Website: crate-barrel
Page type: review-order
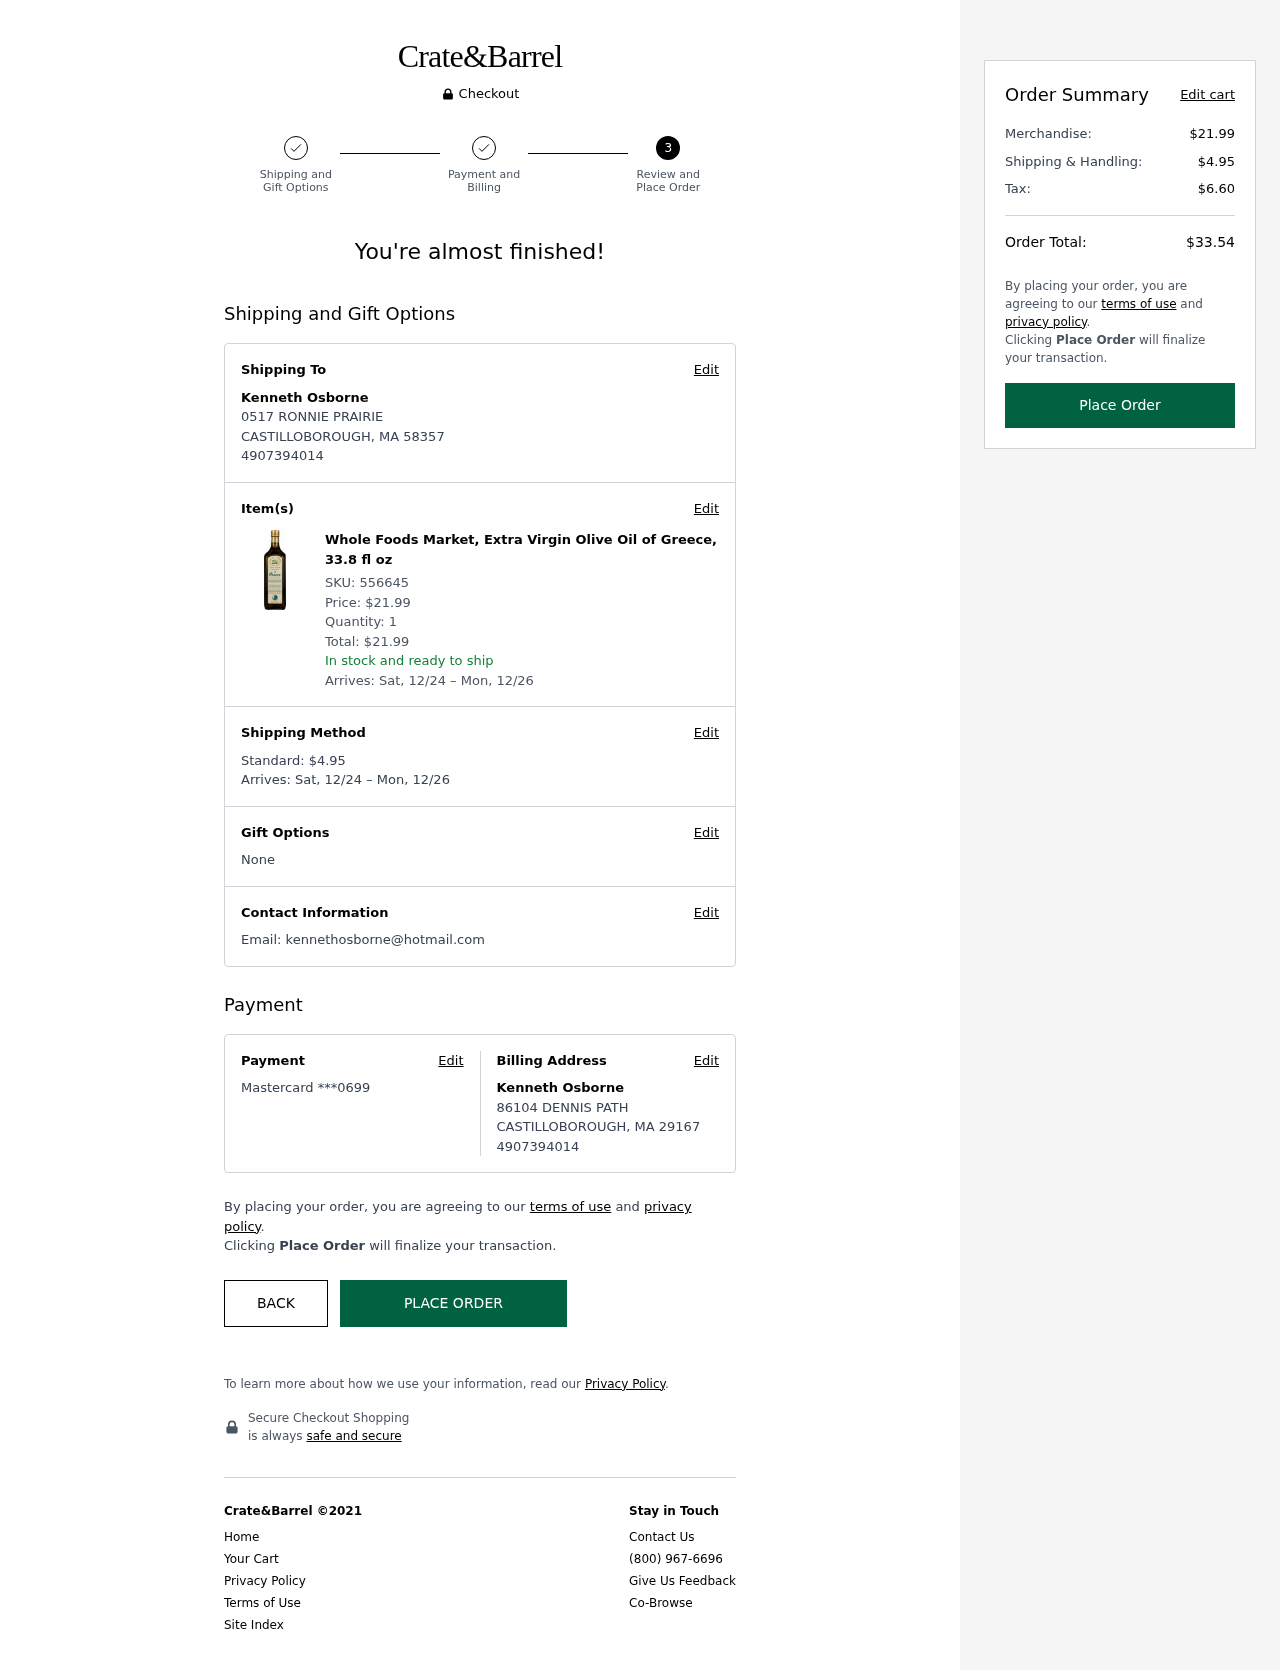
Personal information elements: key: PII_CARD_LAST4
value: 0699
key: PII_CARD_TYPE
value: Mastercard
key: PII_CITY_STATE_ZIP
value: CASTILLOBOROUGH, MA 58357
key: PII_CITY_STATE_ZIP2
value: CASTILLOBOROUGH, MA 29167
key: PII_EMAIL
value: kennethosborne@hotmail.com
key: PII_FULLNAME
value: Kenneth Osborne
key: PII_FULLNAME2
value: Kenneth Osborne
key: PII_PHONE
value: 4907394014
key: PII_PHONE2
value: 4907394014
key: PII_STREET
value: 0517 RONNIE PRAIRIE
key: PII_STREET2
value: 86104 DENNIS PATH
Product elements: key: PRODUCT1_NAME
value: Whole Foods Market, Extra Virgin Olive Oil of Greece, 33.8 fl oz
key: PRODUCT1_PRICE
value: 21.99
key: PRODUCT1_QUANTITY
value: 1
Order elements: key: ORDER_SKU
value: SKU: 556645
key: ORDER_ITEM_TOTAL
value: Total: $21.99
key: ORDER_DELIVERY_DATE
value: Arrives: Sat, 12/24 – Mon, 12/26
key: ORDER_SHIPPING_COST
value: $4.95
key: ORDER_SHIPPING_COST
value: Standard: $4.95
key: ORDER_SUBTOTAL
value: $21.99
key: ORDER_TAX
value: $6.60
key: ORDER_TOTAL
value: $33.54